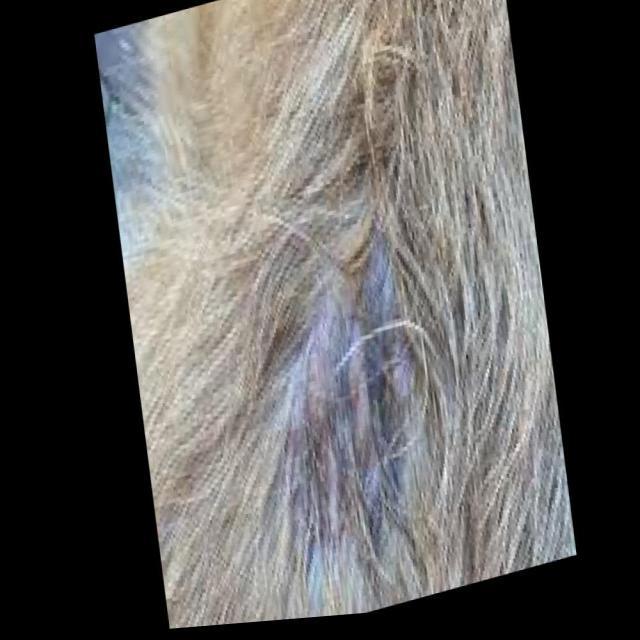
Canine dermatitis — inflammation of the skin presenting with erythema, pruritus, papules, and excoriation. May be allergic, contact, or atopic in origin.